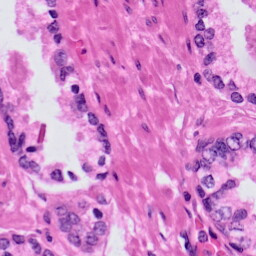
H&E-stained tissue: Prostate